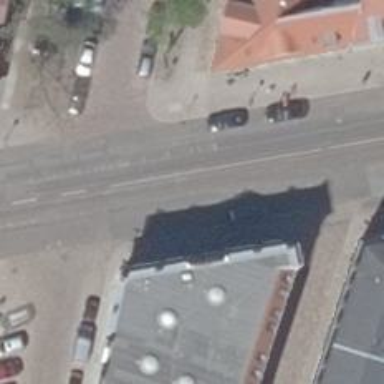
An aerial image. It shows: Residential road with asphalt surface. The road has embedded tram rails and parking lane on the right side. The sidewalk on the right side has sett surface.